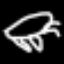
Label: frog